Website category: movie
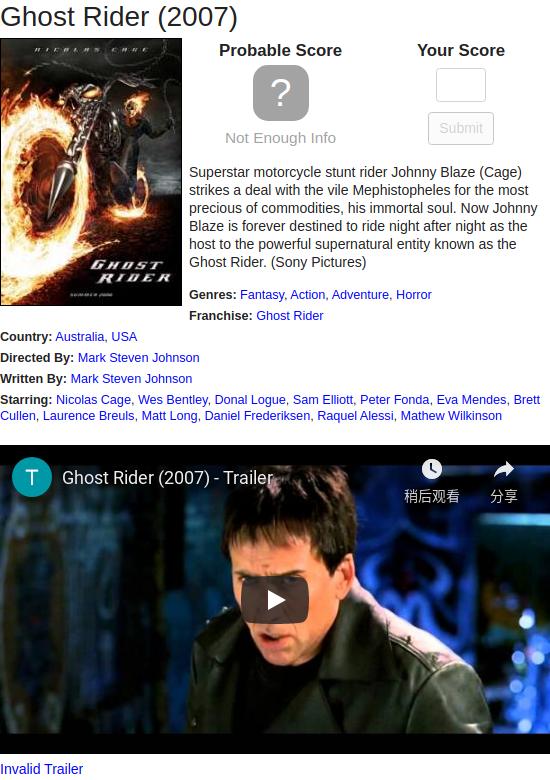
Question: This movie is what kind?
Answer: Fantasy

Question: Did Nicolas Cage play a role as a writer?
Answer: no

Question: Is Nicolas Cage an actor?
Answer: yes

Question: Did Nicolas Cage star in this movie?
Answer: yes

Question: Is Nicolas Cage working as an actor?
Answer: yes

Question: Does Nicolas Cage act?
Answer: yes

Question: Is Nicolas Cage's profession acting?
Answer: yes

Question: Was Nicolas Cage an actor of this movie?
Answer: yes

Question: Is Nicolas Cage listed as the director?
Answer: no

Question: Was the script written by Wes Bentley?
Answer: no

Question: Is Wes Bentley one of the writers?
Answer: no

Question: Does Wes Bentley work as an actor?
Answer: yes

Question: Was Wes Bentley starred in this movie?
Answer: yes

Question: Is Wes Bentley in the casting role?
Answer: yes

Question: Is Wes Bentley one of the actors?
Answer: yes

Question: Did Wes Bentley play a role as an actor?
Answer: yes

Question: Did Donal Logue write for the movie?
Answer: no

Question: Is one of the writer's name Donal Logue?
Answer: no

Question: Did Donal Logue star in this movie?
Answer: yes

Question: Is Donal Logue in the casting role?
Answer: yes

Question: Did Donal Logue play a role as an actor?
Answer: yes

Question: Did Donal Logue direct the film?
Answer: no

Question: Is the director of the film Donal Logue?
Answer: no

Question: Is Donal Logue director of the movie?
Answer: no

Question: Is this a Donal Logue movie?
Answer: no

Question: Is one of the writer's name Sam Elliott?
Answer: no

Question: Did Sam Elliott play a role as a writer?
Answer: no

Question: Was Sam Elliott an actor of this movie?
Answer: yes

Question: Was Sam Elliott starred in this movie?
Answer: yes

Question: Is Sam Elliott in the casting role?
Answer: yes

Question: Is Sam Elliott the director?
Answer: no

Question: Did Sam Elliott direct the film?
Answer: no

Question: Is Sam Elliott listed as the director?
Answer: no

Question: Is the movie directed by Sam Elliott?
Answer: no

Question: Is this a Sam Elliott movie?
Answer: no

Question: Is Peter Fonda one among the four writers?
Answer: no

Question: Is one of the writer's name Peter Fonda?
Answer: no

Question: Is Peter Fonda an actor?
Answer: yes

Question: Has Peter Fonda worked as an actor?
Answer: yes

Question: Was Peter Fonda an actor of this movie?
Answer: yes

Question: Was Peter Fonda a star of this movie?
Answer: yes

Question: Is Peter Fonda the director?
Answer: no

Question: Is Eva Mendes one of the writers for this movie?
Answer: no

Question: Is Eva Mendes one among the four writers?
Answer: no

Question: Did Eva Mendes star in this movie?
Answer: yes

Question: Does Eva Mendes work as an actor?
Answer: yes

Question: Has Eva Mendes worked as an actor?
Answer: yes

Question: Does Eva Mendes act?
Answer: yes

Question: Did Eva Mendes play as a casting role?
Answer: yes

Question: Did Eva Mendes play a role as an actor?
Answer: yes

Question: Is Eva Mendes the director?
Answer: no

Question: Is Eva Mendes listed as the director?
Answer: no

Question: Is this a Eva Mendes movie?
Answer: no

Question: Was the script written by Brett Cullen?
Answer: no

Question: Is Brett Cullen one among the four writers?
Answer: no

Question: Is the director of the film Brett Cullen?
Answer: no

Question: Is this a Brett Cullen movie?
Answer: no

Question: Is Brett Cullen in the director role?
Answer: no

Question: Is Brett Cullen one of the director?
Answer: no

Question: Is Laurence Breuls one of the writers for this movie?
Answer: no

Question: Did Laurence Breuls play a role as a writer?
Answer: no

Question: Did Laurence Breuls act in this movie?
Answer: yes

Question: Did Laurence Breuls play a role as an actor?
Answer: yes

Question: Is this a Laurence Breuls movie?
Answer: no